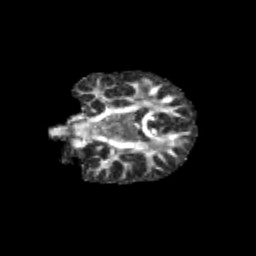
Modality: FA
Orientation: coronal
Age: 12
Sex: female
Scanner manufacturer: siemens
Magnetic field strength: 3 T
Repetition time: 3.8 s
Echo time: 0.07 s